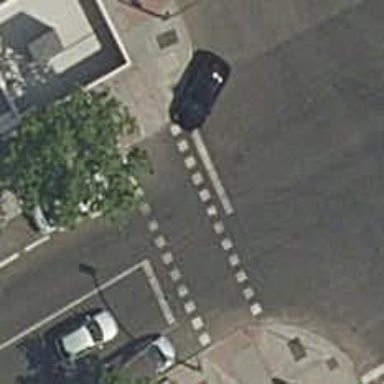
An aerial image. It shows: Road with traffic signals and zebra crossing with traffic signals.